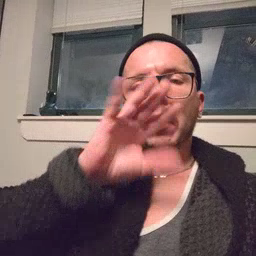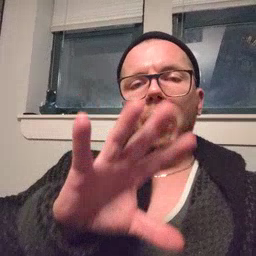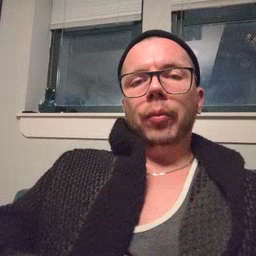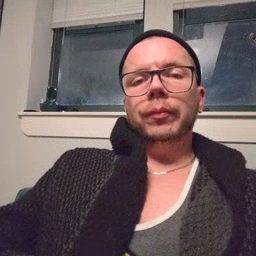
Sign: blow